Current action and preconditions to check: trajectory_clear

Your task: For each precondition in the list above, predict whether it will hold at this action.

Consider the current scene as observed from the mobile robot's camera, and analyze the predicted future states of all dynamic agents (e.g., people, animals, vehicles, or any moving entities) within the NEXT SECOND.

IMPORTANT: Only answer "very likely" if you are absolutely certain—based on strong, clear evidence—that a dynamic agent will violate the precondition in the predicted future state. Do NOT answer "very likely" for unlikely, ambiguous, or low-probability risks.

Ask yourself for each precondition: Is there a high probability, with clear and convincing evidence, that the predicted future states of any dynamic agent will interfere with the predicted future state of the currently executing action within the NEXT SECOND, causing that precondition to fail?

Assess the risk level based on these predictions. Use "likely" or "very likely" if motions create a clear risk of interference.

Use "neutral" or "improbable" if agents are nearby but their predicted paths are clearly diverging or non-conflicting.

Failure Risk Categories: "very improbable", "improbable", "neutral", "likely", "very likely"

Answer Format: Output ONLY the probability_of_failure value from these categories: "very improbable", "improbable", "neutral", "likely", "very likely"

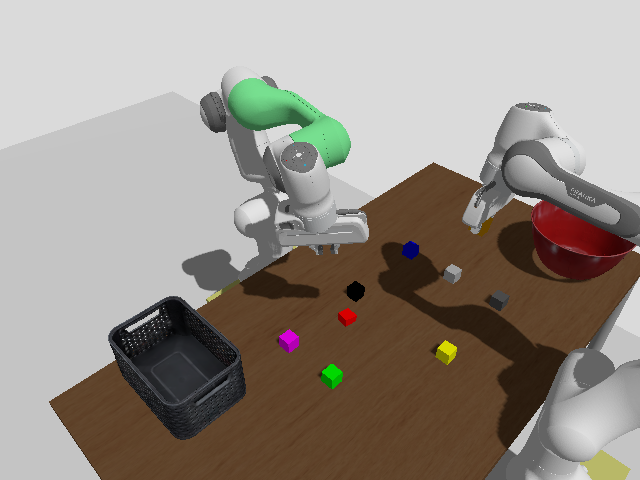

Answer: very improbable